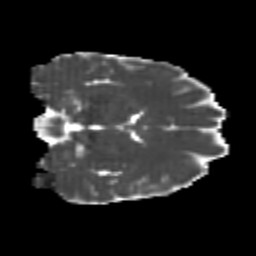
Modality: MD
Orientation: coronal
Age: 22
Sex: female
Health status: healthy
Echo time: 0.074 s